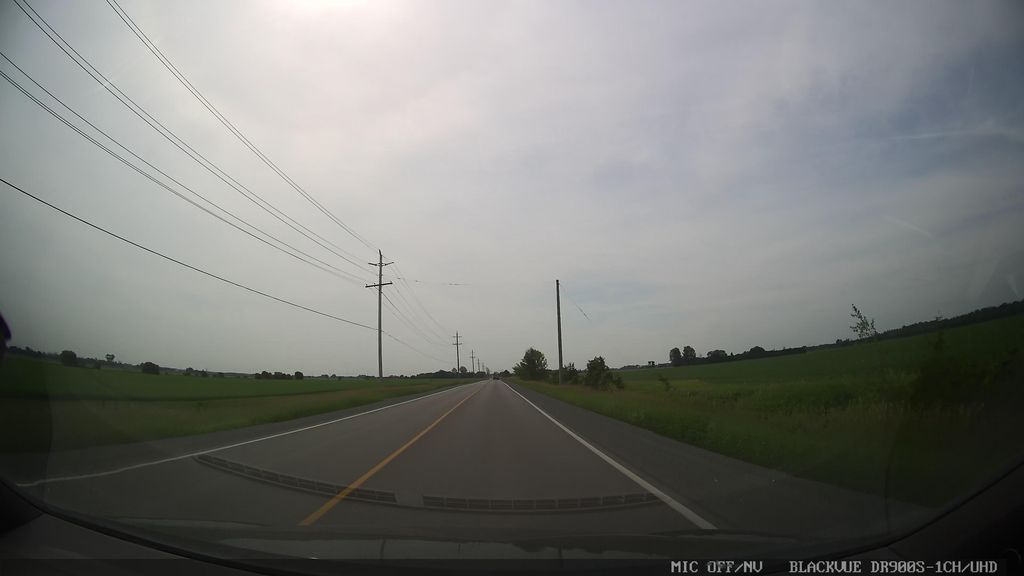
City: ottawa-gatineau